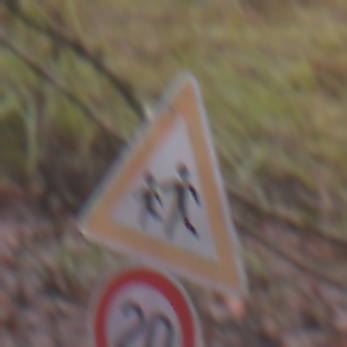
Verkehrszeichen: KinderRechts
Zusatzzeichen unten: Geschwindigkeit20
Umgebung: Outdoor, Nature
Tageszeit: Midday
Wetter: Overcast
Licht: Natural
Jahreszeit: Autumn
Kontrast: LowContrast